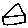
Label: house